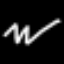
Label: squiggle